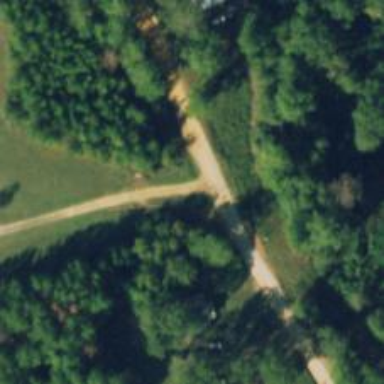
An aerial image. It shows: Driveway.